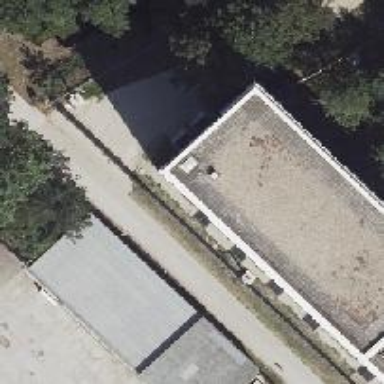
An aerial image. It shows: Industrial building with flat white roof.